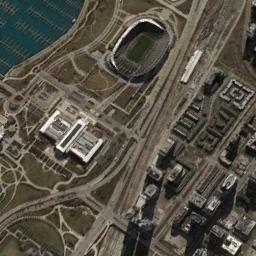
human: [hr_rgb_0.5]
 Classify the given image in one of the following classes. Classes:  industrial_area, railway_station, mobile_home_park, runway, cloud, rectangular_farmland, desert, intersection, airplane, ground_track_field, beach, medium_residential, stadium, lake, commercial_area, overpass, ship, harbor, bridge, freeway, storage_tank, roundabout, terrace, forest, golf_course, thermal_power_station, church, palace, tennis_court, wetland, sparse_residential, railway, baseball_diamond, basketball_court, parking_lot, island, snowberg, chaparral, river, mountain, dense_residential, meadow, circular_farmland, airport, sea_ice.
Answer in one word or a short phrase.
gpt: stadium